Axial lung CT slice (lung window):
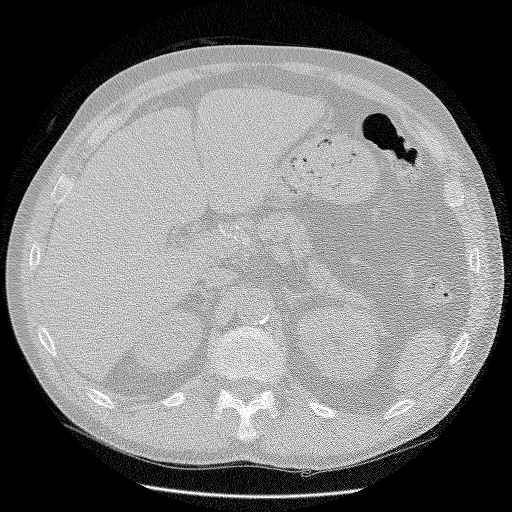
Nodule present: no